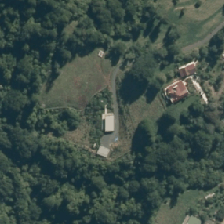
Land cover: high_producing_grassland